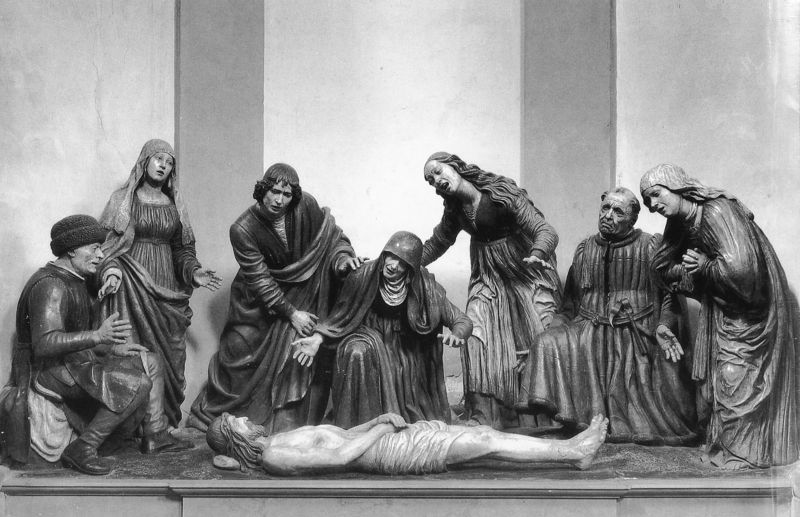
Titel: Beweinung Christi
Künstler: Guido Mazzoni
Standort: Modena, S. Giovanni Battista (EU - I - Emilia-Romagna)
Schlagwörter: gruppe, kopf, körper, lendenschurz, mann, nackt, umhang, weiß, frauen, menschen, sitzen, frau, grau, haar, hell, holz, hut, kleid, kleider, männer, schwarz, szene, schleier, tuch, mütze, wand, falten, haupt, johannes, stein, tod, tot, trauer, hände, gewand, haare, gewänder, personen, locken, skulptur, statue, liegen, figuren, kissen, weib, weiber, streifen, plastik, weinen, schwarzweiß, knien, statuen, christus, grab, jesus, jesus christus, leichnam, verstorben, mönch, leigend, maria, magdalena, beweinung, heiland, trauern, grablegung, christi, josef, klagen, erlöser, nikodemus, liegens, passion, messias, gottessohn, sohn gottes, beweinen, christkind, lendtuch, umgeben, akzent, umhangf, heiliges grab, schwa, maria-magdalena, christkönig, heilland, erretter, jesus von nazaret, fotogruppe